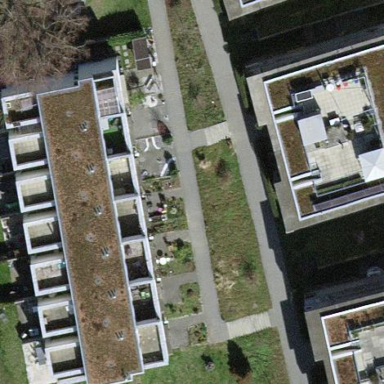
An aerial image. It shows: Terrace building.